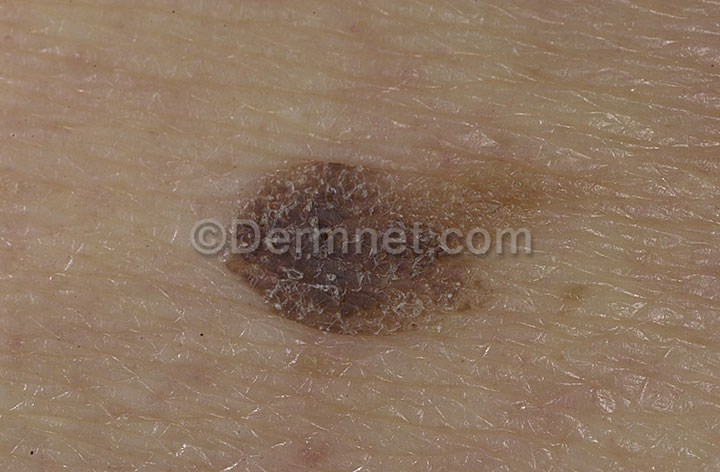
Disease: Seborrheic Keratoses and other Benign Tumors